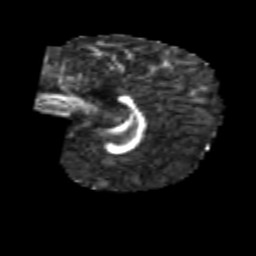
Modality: FA
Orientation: sagittal
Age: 6
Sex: male
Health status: healthy